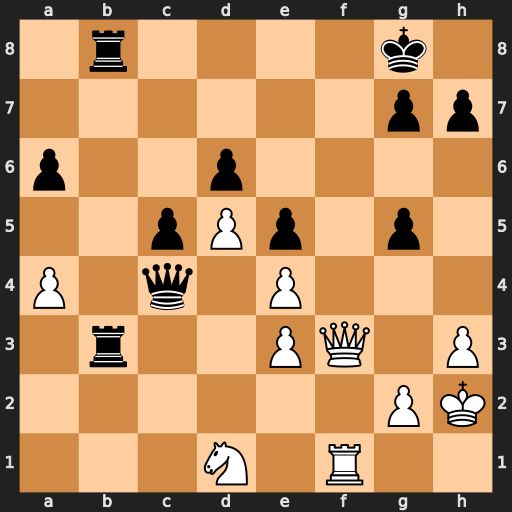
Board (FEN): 1r4k1/6pp/p2p4/2pPp1p1/P1q1P3/1r2PQ1P/6PK/3N1R2
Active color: w
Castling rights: -
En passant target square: -
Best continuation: Qf7+ Kh8 Qf8+ Rxf8 Rxf8#